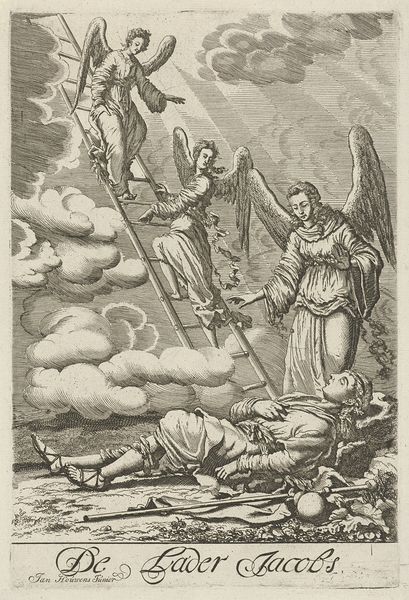
Titel: Droom van Jakob
Künstler: Jan Luyken
Standort: Amsterdam
Institution: Rijksmuseum
Schlagwörter: feuer, flügel, himmel, mann, schlaf, umhang, weiß, wolken, grau, licht, schwarz, skizze, zeichnung, wolke, tod, tot, bild, sonne, boden, land, gewand, haare, engel, schrift, liegen, schlafen, stab, leiter, sandalen, liegend, buch, kohle, traum, druck, radierung, stich, seite, schwarzweiß, text, bleistift, kugel, niederländisch, sandale, wanderer, sonnenstrahlen, hirte, abwärts, gezeichnet, steigen, blei, himmelsleiter, jakob, schläfer, jakobsleiter, aufwärts, kupferschnitt, de lader jacobs, feher